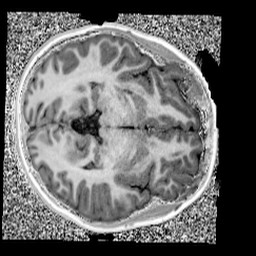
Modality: UNIT1
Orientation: axial
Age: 12
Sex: female
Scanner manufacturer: siemens
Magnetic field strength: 3 T
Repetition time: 4 s
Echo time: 0.00299 s